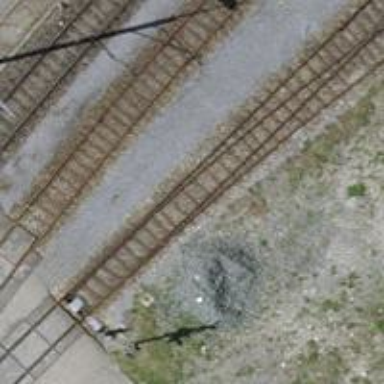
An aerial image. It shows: Railway switch.